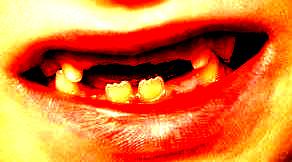
Condition: hypodontia